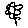
Label: flower